Field crop: maize
Growth stage: 2
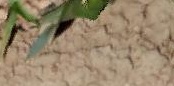
Species: maize